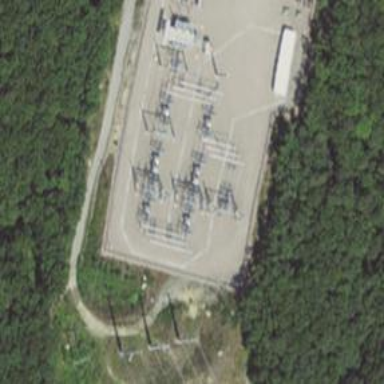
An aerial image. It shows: Switch for power supply.